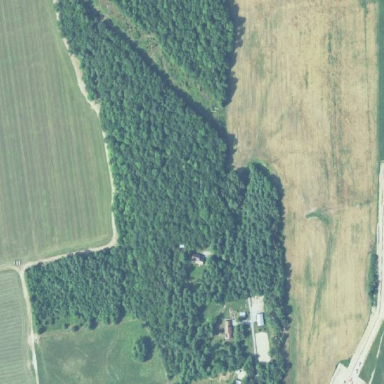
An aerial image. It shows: Lush woodland area covered with trees.